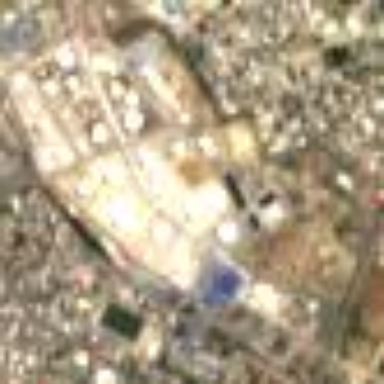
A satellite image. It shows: Industrial refinery.